Question: I am programming a Silverlight application using Lightswitch. I want to print the data which is displayed on some screens.
I found <URL> for printing in Silverlight/Lightswitch. It describes how to create a custom control using XAML which can be printed. The control looks like this:

In the background you can see the control how it looks like in the Silverlight application. The control contrains both a button and a grid:
'''
<StackPanel>
<Button Content="Print" Name="btnPrint" Click="btnPrint_Click" />
<Grid x:Name="LayoutRoot">
<!-- grid code goes here -->
<!-- some more code an closing tags -->
'''
Using Silverlight's printing API, printing is done like this in the custom control:
'''
PrintDocument printInvoice = new PrintDocument();
private void btnPrint_Click(object sender, System.Windows.RoutedEventArgs e){
printInvoice.PrintPage +=
new EventHandler<PrintPageEventArgs>(printInvoice_PrintPage);
}
void printInvoice_PrintPage(object sender, PrintPageEventArgs e){
e.PageVisual = LayoutRoot;
}
'''
Since 'e.PageVisual = LayoutRoot' is used, we only see the table in the printed output, and not the button. That's okay, but I would like to use a seperate XAML for the print layout. My goal is to just show a button 'Print' on the Silverlight application, and define the print layout in a seperate XAML.
So, I just started to create a second XAML as SilverlightControl and tried to use it:
'''
MyPrintLayout mpl = new MyPrintLayout();
void printArtikels_PrintPage(object sender, PrintPageEventArgs e){
e.PageVisual = mpl.LayoutRoot;
}
'''
But I get the error "Das Element ist bereits das untergeordnete Element eines anderen Elements" (english: "The element is already the sub-element of another element"). This error was discussed in <URL> as well, but it does not solve my problem.
When I include 'MyPrintLayout' in the silverlight application it is displayed without a problem (there is only some text in it to test the functionality).
It seems like I am doing this completely wrong. How can I achieve my goal?
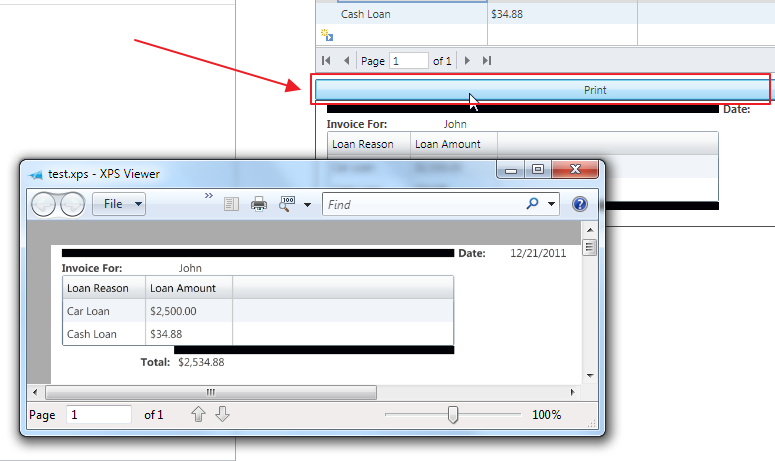
Answer: mpl.LayoutRoot already sub-element of mpl.
Try this:
'''
void printArtikels_PrintPage(object sender, PrintPageEventArgs e){
MyPrintLayout mpl = new MyPrintLayout();
e.PageVisual = mpl;
}
'''